Question: '''
df_nhpi %>%
select(AGE, SEX, MAR_STAT, HEIGHT, WEIGHT, BMI, HTN, HTNMED, MI, Smoking, COPD, CANCER, DIABETES) %>%
tbl_summary(by = SEX,
label = list(MAR_STAT ~ 'Marital Status',
HTN ~ 'Hypertension',
HTNMED ~ 'Hypertension Medication',
MI ~ 'Heart Attack',
Smoking ~ 'Smoking Status',
COPD ~ 'Chronic Obstructive Pulmonary Disease'),
type = list(c("HTN","HTNMED", "MI", "COPD", "CANCER") ~ "categorical"),
missing = "ifany",
missing_text = "Unknown",
statistic = list(all_continuous() ~ "{mean} ({sd})",
all_categorical() ~ "{n} ({p}%)"),
digits = all_continuous() ~ 2, percent = "column") %>%
add_stat_label() %>%
add_p(test = all_continuous() ~ "t.test", pvalue_fun =
function(x) style_pvalue(x, digits = 3)) %>%
bold_p() %>%
modify_caption("**Table 1. Baseline Characteristics**") %>% bold_labels()
'''
I'm trying to generate a table one. But, the issue here is, I want % for missing values across columns (specifically for categorical variables) and at the same time, I don't want missing values to be included while calculating p-values. I'm trying to do this in single chunk of code. Is there anyway to do this or should I go for the conventional method?
I've been searching the whole internet for the past three days. But, I don't find anything that works in my case.
PS: mutate and forcats doesn't work as it skews my p-values.
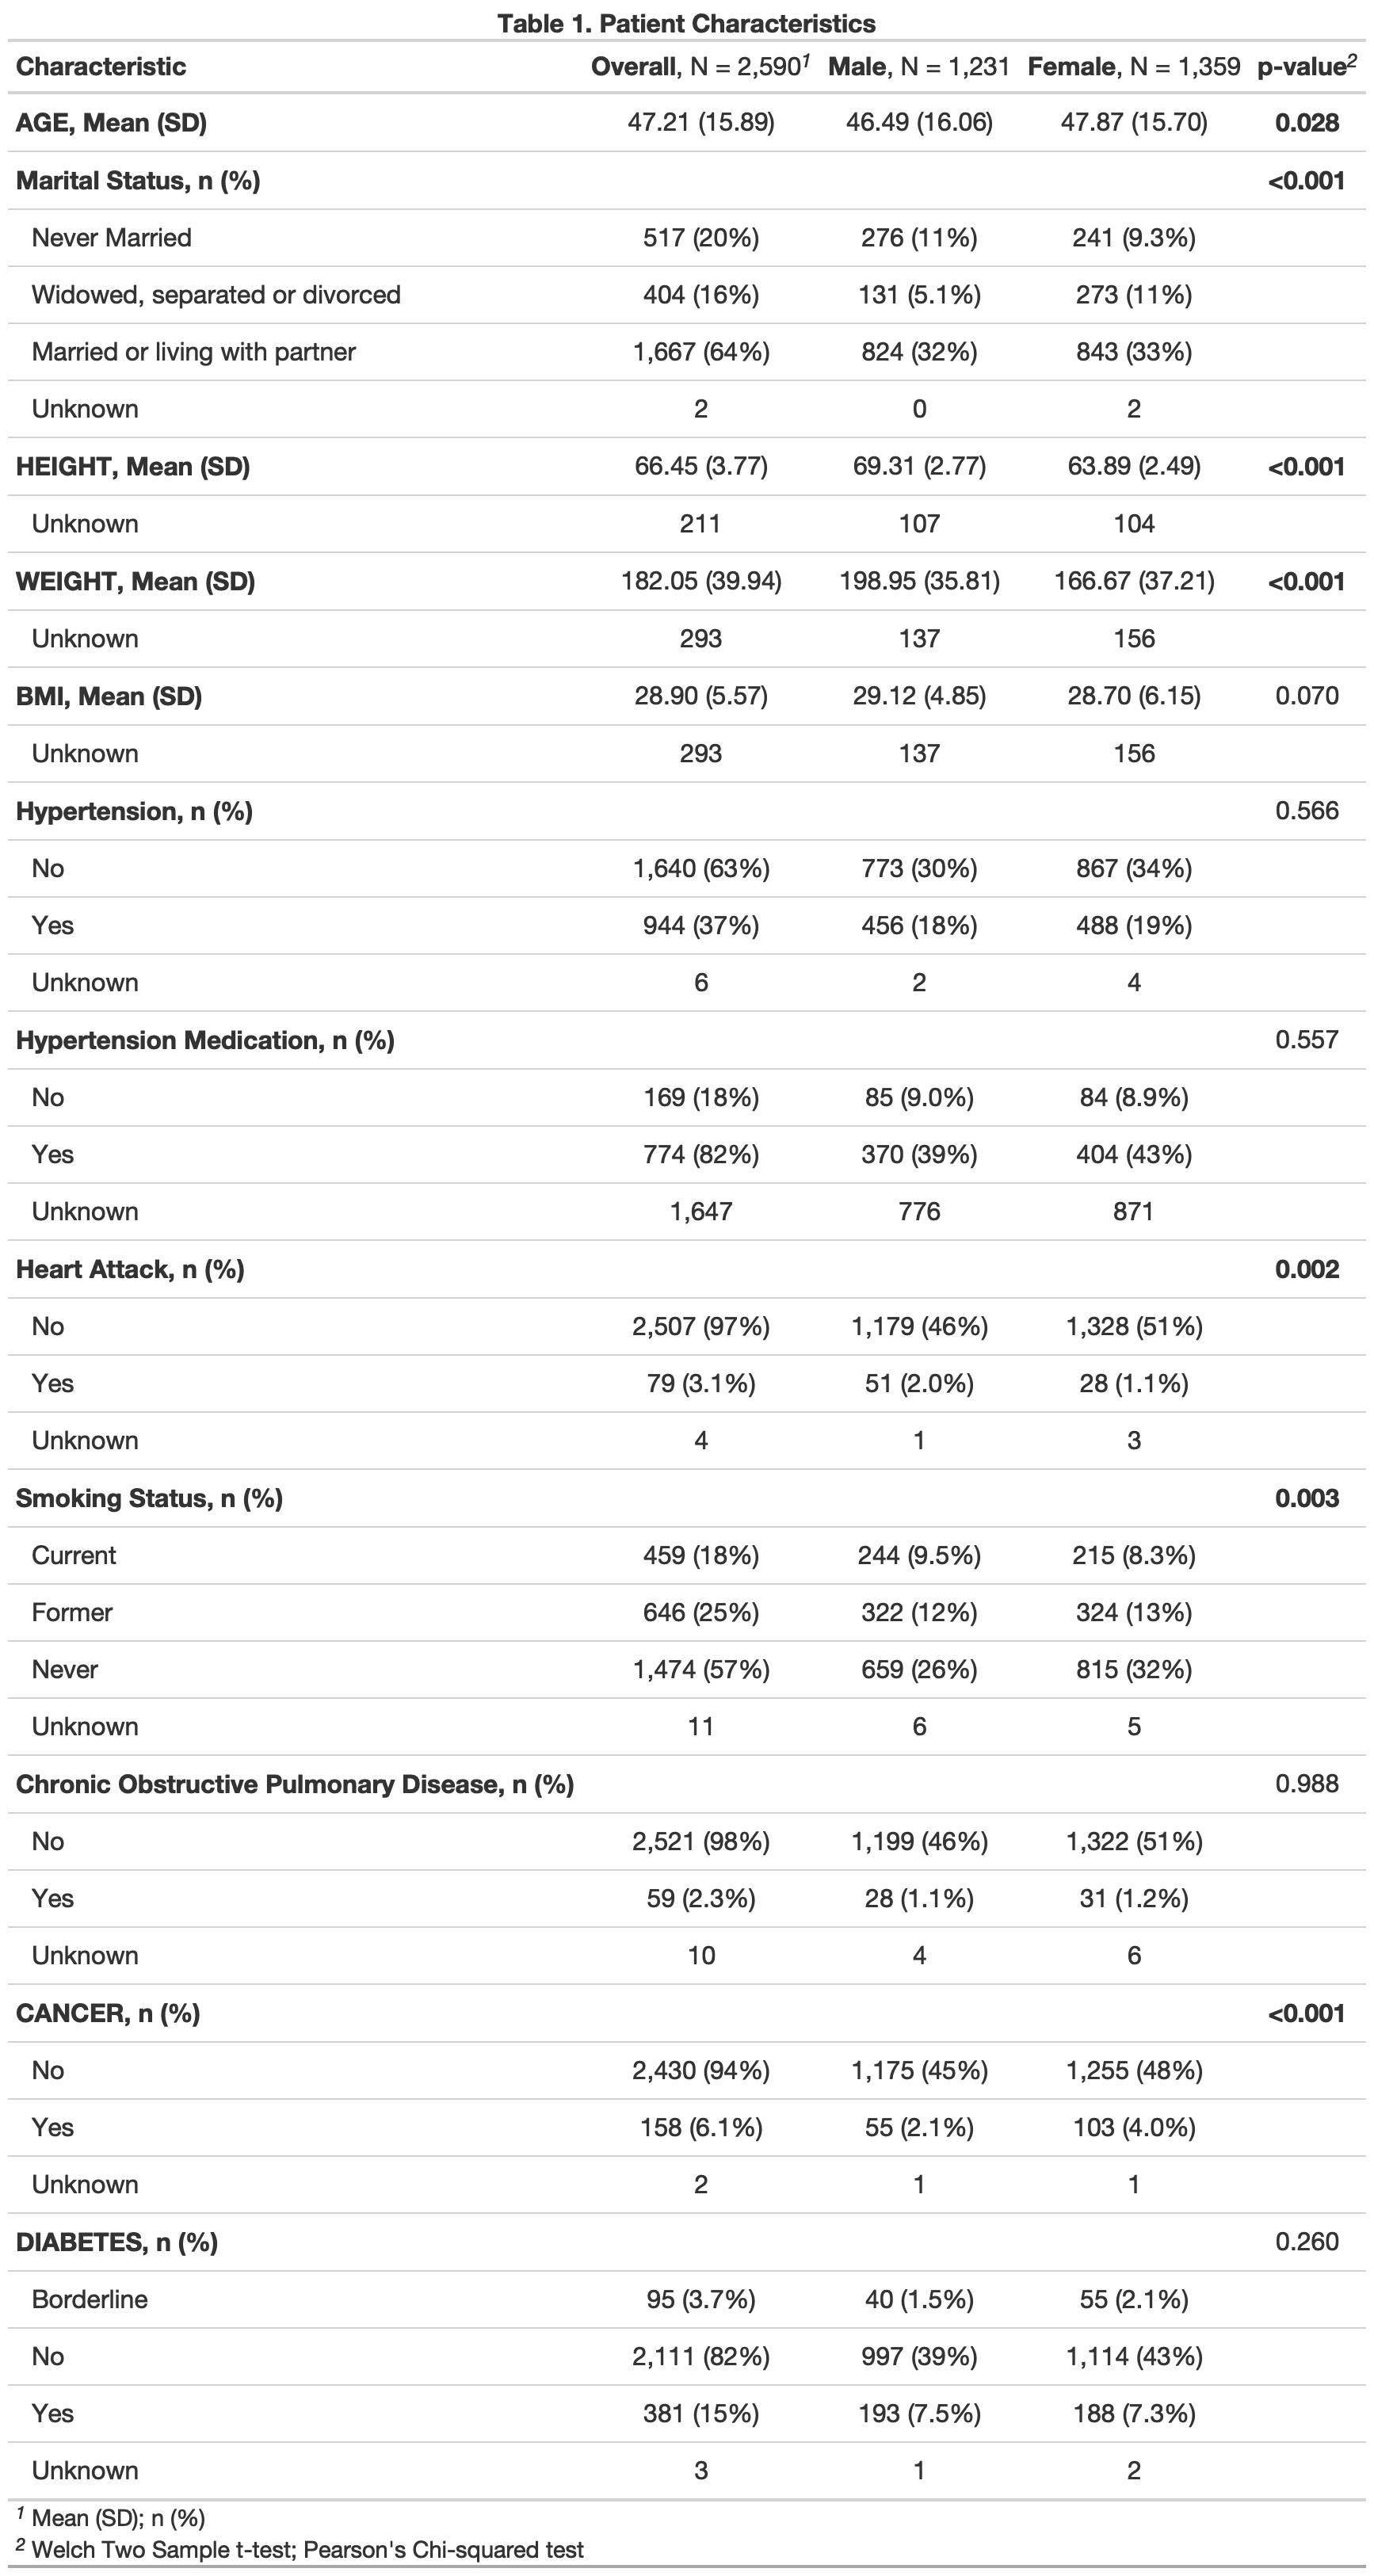
Answer: I prepared two solutions that both report the proportion of missing data. Hopefully one of them works for you!
'''
library(gtsummary)
packageVersion("gtsummary")
#> [1] '1.5.2'
# add % missing in new column
tbl1 <-
trial %>%
tbl_summary(
by = trt,
include = response,
type = all_dichotomous() ~ "categorical",
missing = "no"
) %>%
add_p() %>%
add_n(statistic = "{n_miss} ({p_miss}%)") %>%
modify_header(n = "**Missing**")
'''
<URL>
'''
# prepare tbl_summary with rows for missing, then merge in p-values
tbl2 <-
trial %>%
dplyr::mutate(response = forcats::fct_explicit_na(factor(response))) %>%
tbl_summary(
by = trt,
include = response,
label = list(response = "Tumor Response")
) %>%
list(tbl1 %>% modify_column_hide(c(n, all_stat_cols()))) %>%
tbl_merge(tab_spanner = FALSE)
'''
<URL>
<URL>